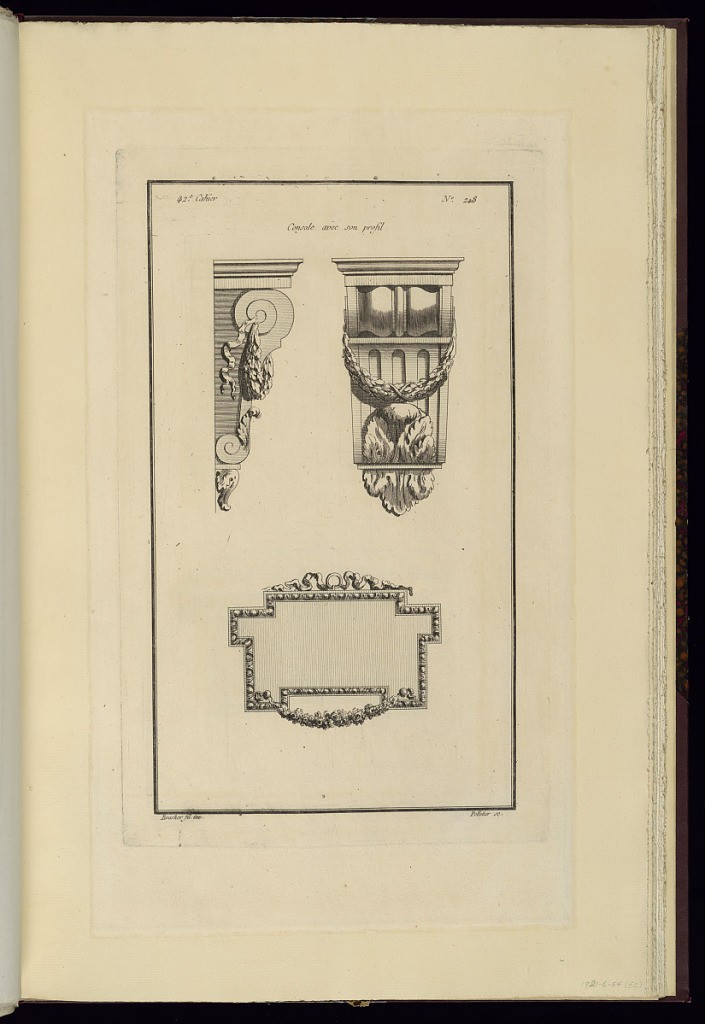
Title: Console avec son profil
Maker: Juste-François Boucher, French, 1736 – 1782
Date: ca. 1775
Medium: Engraving on off white laid paper
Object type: Print
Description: Design for a bracket with views of its front and side. The bracket is decorated with  fluting, acanthus leaves, garlands, and scrolls. Below is another small bracket with egg and dart border and a ribbon on top. The plate is signed.